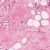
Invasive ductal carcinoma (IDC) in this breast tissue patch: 0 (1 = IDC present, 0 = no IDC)